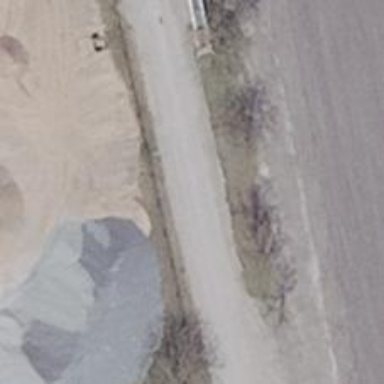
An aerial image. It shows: Concrete service road.